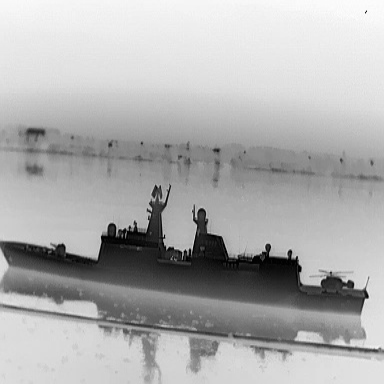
There is a warship in the infrared image.